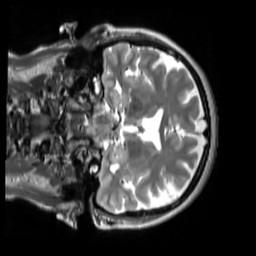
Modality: T2w
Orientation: coronal
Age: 49
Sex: female
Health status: ill
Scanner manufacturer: siemens
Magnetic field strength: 3 T
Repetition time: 2.8 s
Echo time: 0.326 s